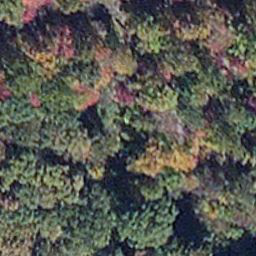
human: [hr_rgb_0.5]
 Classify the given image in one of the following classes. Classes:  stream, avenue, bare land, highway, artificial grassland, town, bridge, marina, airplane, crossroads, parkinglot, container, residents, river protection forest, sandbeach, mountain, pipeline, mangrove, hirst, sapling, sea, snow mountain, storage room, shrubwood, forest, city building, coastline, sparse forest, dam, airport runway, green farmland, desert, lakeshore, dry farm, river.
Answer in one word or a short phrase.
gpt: mangrove